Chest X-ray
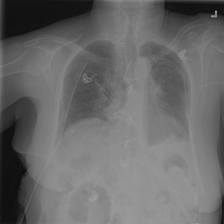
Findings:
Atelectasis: negative
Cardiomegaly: negative
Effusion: negative
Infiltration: negative
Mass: negative
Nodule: negative
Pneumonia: negative
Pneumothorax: positive
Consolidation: negative
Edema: negative
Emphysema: negative
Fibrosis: negative
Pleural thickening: negative
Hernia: negative